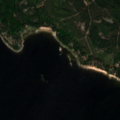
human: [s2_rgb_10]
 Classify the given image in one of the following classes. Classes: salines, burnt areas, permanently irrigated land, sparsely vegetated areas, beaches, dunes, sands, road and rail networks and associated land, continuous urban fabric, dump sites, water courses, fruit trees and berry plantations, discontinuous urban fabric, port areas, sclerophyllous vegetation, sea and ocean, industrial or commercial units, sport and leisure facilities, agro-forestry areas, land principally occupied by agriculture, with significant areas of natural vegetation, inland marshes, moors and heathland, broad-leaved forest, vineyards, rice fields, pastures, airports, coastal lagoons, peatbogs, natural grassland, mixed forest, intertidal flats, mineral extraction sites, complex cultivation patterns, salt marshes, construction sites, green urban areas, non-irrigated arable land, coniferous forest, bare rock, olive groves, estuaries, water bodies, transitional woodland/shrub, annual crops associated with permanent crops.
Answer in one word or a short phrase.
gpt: coniferous forest, mixed forest, sea and ocean